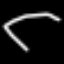
Label: diamond